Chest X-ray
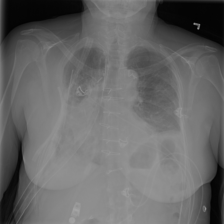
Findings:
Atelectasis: negative
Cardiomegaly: negative
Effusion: negative
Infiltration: negative
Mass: negative
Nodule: negative
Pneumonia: negative
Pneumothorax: negative
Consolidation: negative
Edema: negative
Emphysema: negative
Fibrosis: negative
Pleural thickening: negative
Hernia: negative